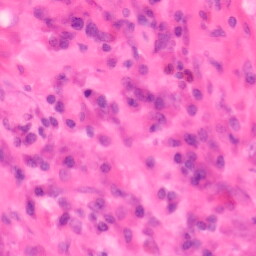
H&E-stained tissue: Colon